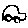
Label: car